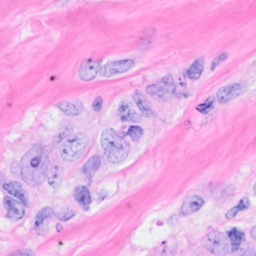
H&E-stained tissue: Breast